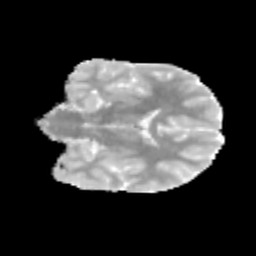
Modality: MD
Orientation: coronal
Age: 11
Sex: male
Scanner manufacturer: siemens
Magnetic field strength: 3 T
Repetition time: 3.8 s
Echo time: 0.07 s